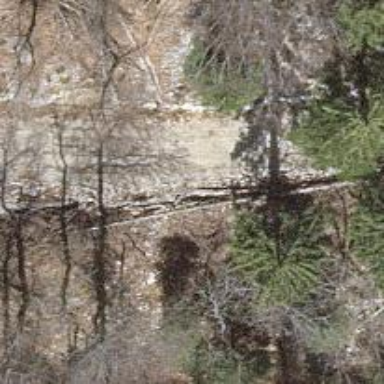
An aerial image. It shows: Track road with grade3 tracktype.